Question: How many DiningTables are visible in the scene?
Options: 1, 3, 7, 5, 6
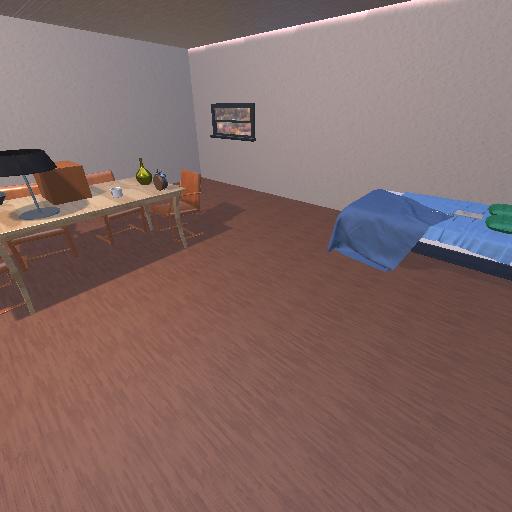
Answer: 1